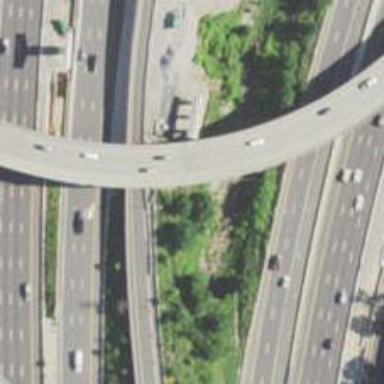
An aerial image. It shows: Motorway junction.